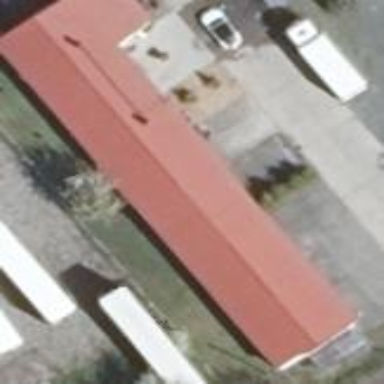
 where the roof is oriented along the structure."